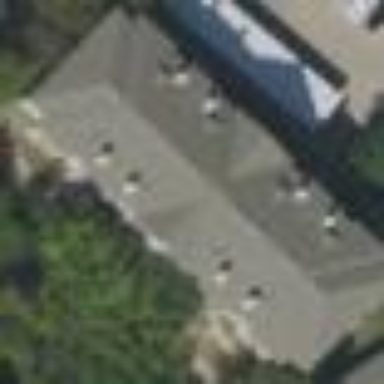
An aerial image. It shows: Hipped-roof building with apartments.